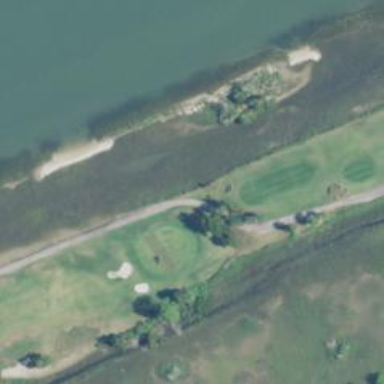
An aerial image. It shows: Path for both road and golf.